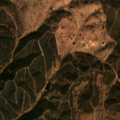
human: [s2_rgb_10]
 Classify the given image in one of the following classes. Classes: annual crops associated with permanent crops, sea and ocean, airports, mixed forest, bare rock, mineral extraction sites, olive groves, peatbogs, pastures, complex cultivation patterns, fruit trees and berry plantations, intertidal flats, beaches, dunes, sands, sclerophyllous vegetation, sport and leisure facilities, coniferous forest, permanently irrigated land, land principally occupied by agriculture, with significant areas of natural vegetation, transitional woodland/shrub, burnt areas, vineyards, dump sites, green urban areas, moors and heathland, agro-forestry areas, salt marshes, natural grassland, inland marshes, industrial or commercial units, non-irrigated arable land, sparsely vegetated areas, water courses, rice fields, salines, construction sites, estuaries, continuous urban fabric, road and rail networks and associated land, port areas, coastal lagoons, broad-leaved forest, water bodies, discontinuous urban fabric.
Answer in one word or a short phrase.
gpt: agro-forestry areas, broad-leaved forest, transitional woodland/shrub